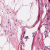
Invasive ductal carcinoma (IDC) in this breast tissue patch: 0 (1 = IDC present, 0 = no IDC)